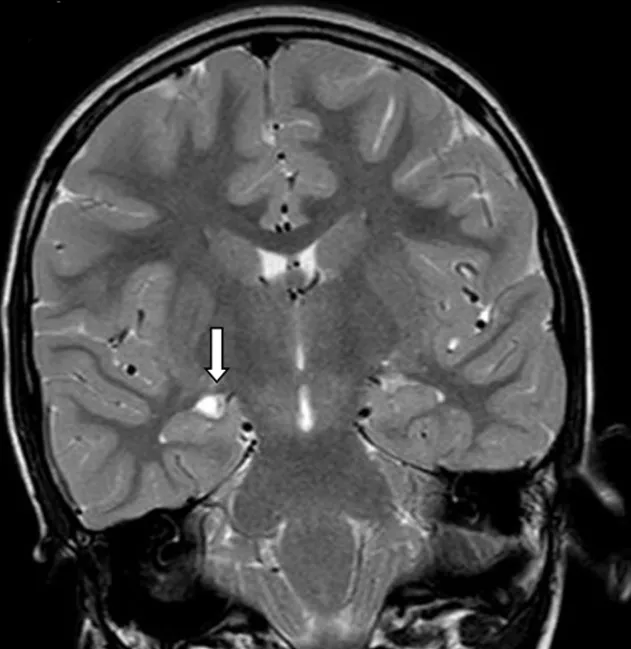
coronal MRI T2: same lesion, hypersignal T2 (arrow).
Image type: radiology (mri)